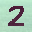
Label: 2